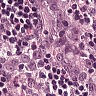
Metastatic tissue present: yes